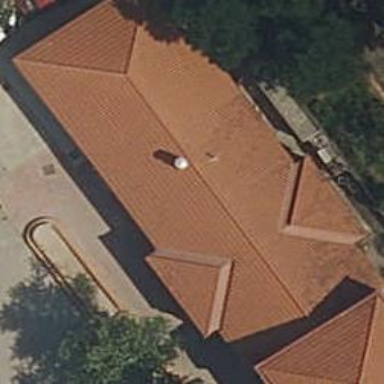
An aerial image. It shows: School building.